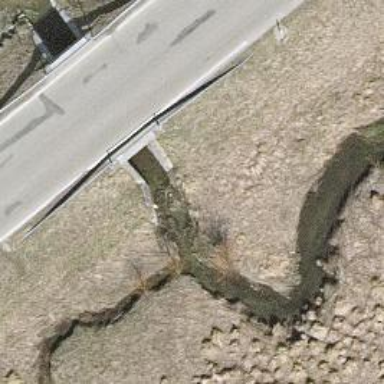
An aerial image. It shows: Culvert tunnel.